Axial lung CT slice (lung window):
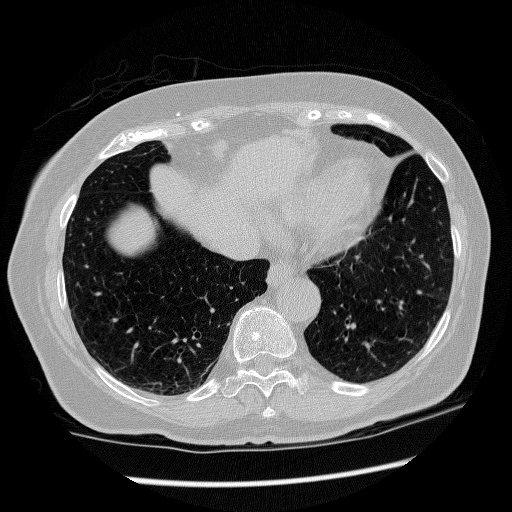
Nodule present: no